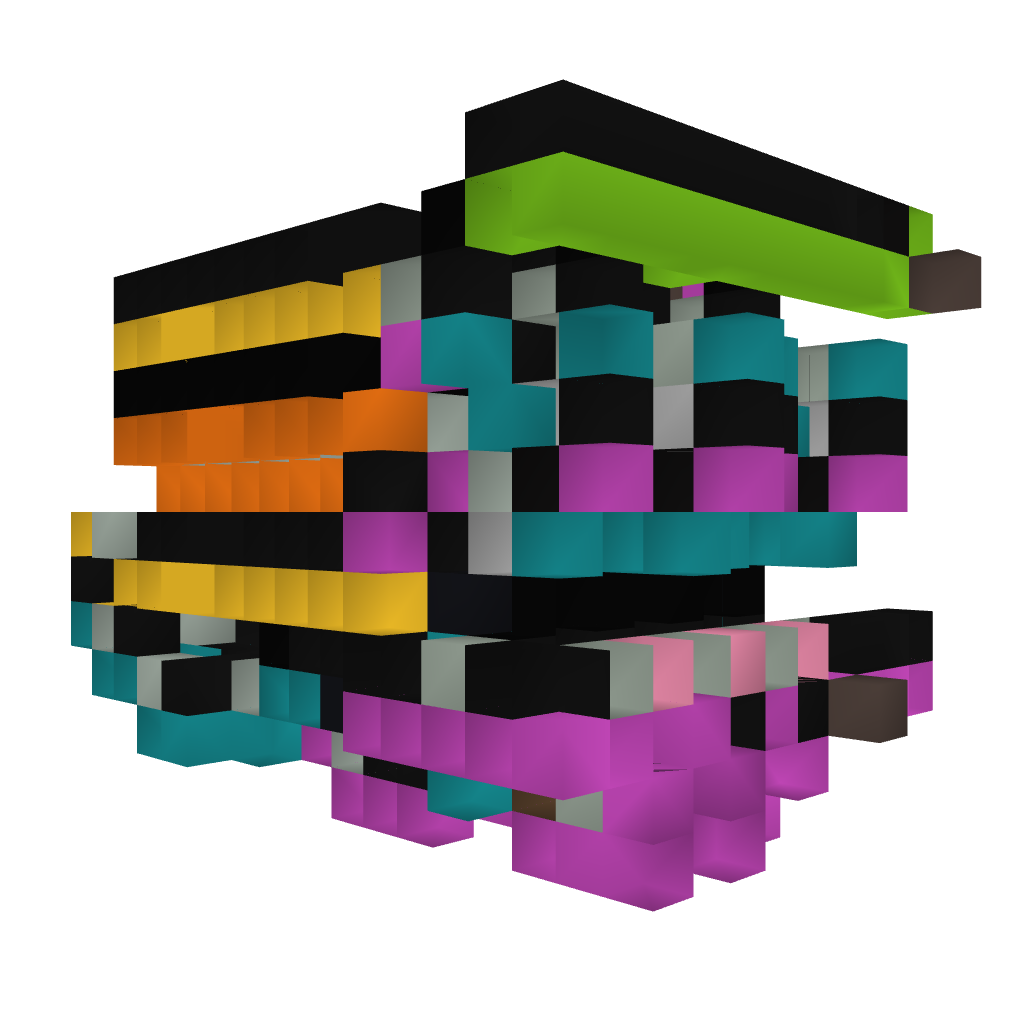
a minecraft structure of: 9 Digit Combination Lock